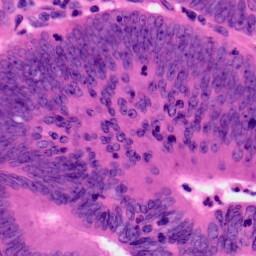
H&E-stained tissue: Colon